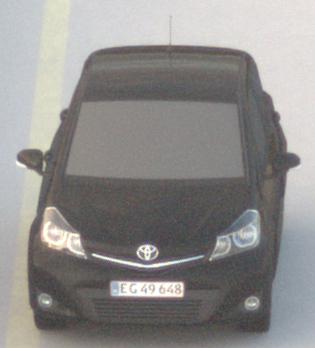
Make: Toyota
Model: Yaris 1.0
Detailed model: Yaris (XP9)
Model produced from: 2009/01
Model produced until: 2010/10
Doors: 3
Color: black
Road condition: dry road
Daytime: sunrise or sunset
Contrast: medium contrast